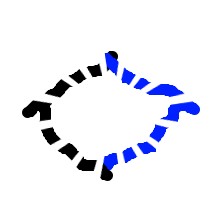
Shape: rhombus